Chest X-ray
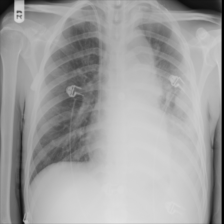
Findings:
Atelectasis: negative
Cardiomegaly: negative
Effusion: negative
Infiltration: negative
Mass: negative
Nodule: negative
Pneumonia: negative
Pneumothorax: negative
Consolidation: negative
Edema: negative
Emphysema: negative
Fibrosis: negative
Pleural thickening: negative
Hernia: negative